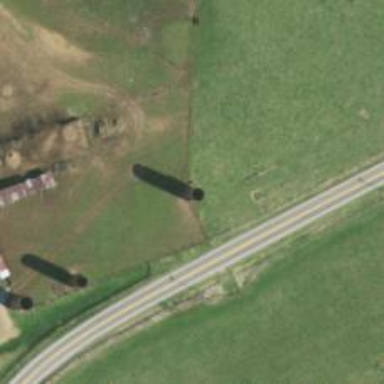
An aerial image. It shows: Silo building.